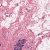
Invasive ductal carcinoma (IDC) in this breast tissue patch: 0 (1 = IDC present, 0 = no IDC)